Question: The question is simple ! I want something like this. Either using 'QPainter' class or using :

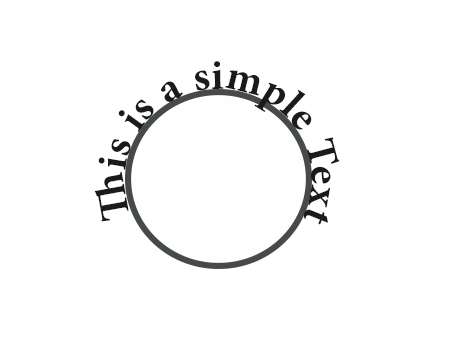
Answer: There are several ways to do this using a 'QPainterPath' specified <URL>.
Here is the second example from that page:
'''
#include <QtGui>
#include <cmath>
class Widget : public QWidget
{
public:
Widget ()
: QWidget() { }
private:
void paintEvent ( QPaintEvent *)
{
QString hw("hello world");
int drawWidth = width() / 100;
QPainter painter(this);
QPen pen = painter.pen();
pen.setWidth(drawWidth);
pen.setColor(Qt::darkGreen);
painter.setPen(pen);
QPainterPath path(QPointF(0.0, 0.0));
QPointF c1(width()*0.2,height()*0.8);
QPointF c2(width()*0.8,height()*0.2);
path.cubicTo(c1,c2,QPointF(width(),height()));
//draw the bezier curve
painter.drawPath(path);
//Make the painter ready to draw chars
QFont font = painter.font();
font.setPixelSize(drawWidth*2);
painter.setFont(font);
pen.setColor(Qt::red);
painter.setPen(pen);
qreal percentIncrease = (qreal) 1/(hw.size()+1);
qreal percent = 0;
for ( int i = 0; i < hw.size(); i++ ) {
percent += percentIncrease;
QPointF point = path.pointAtPercent(percent);
qreal angle = path.angleAtPercent(percent); // Clockwise is negative
painter.save();
// Move the virtual origin to the point on the curve
painter.translate(point);
// Rotate to match the angle of the curve
// Clockwise is positive so we negate the angle from above
painter.rotate(-angle);
// Draw a line width above the origin to move the text above the line
// and let Qt do the transformations
painter.drawText(QPoint(0, -pen.width()),QString(hw[i]));
painter.restore();
}
}
};
int main(int argc, char **argv)
{
QApplication app(argc, argv);
Widget widget;
widget.show();
return app.exec();
}
'''